Question: I have a table that looks like the following:

I want to split this to 3 different tables with a PK-FK relationship. Essentially a province can have many state, a state can have many cities. What is the best way to do this in one shot using a SQL query if it's even possible? Or using tools like phpmyadmin.
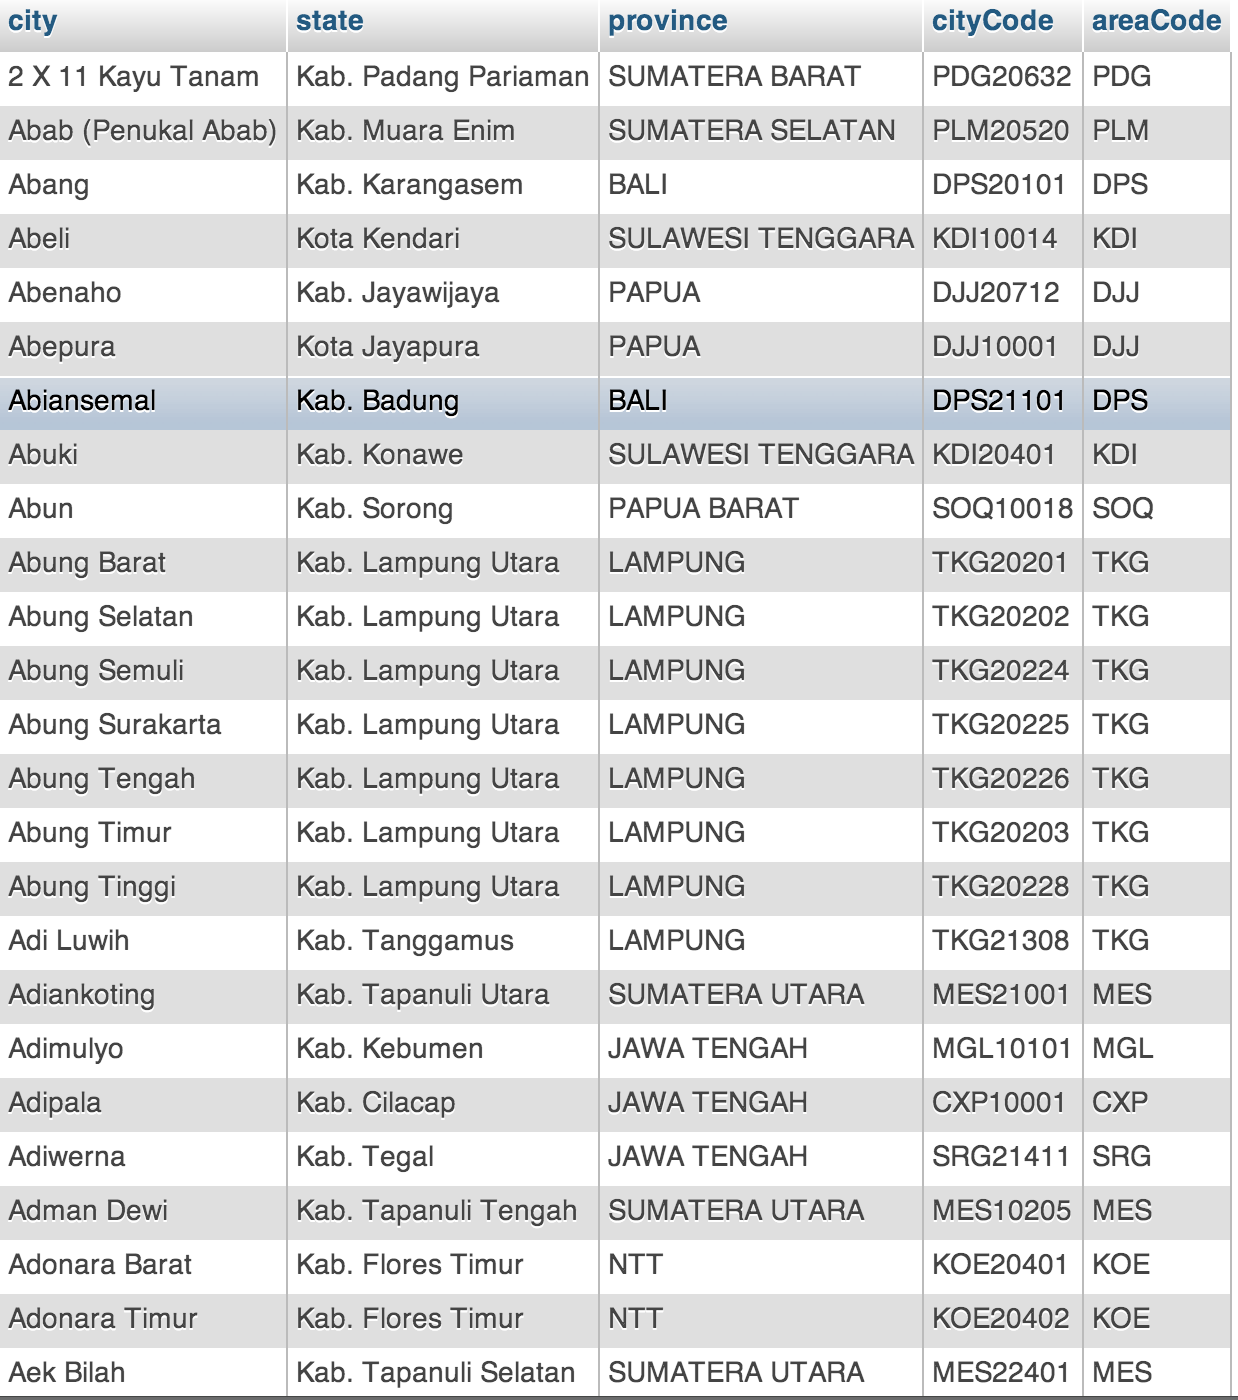
Answer: Province table:
'''
Province_ID (PK)
Province_Name
'''
State table:
'''
State_ID (PK)
State_Name
Province_ID (FK)
AreaCode
'''
Citi table:
'''
Citi_ID (PK)
Citi_Name
State_ID (FK)
Citi_Code
'''
I don't think there's any tools that can help you normalize this table automatically. So you have to create these tables by code then using sql query to insert values into it